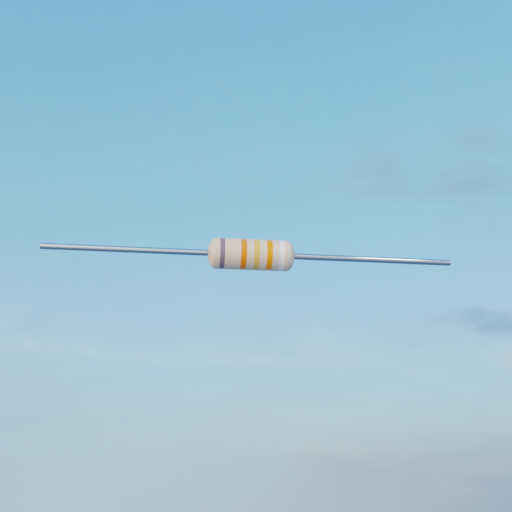
Resistor colour bands (in order): gray, orange, gold, orange, white